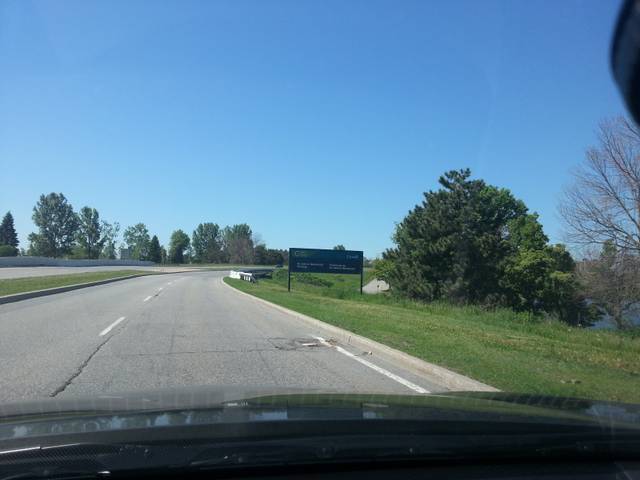
Region: Canada
Coordinates: 45.413, -75.72